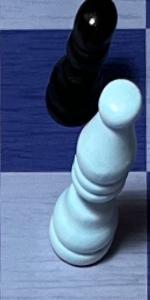
Label: Bishop_White